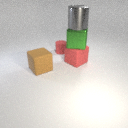
large red rubber cube in front of small red rubber cylinder